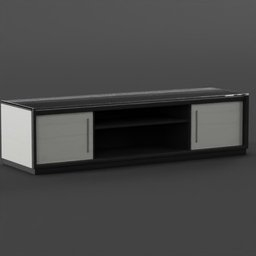
Label: furniture